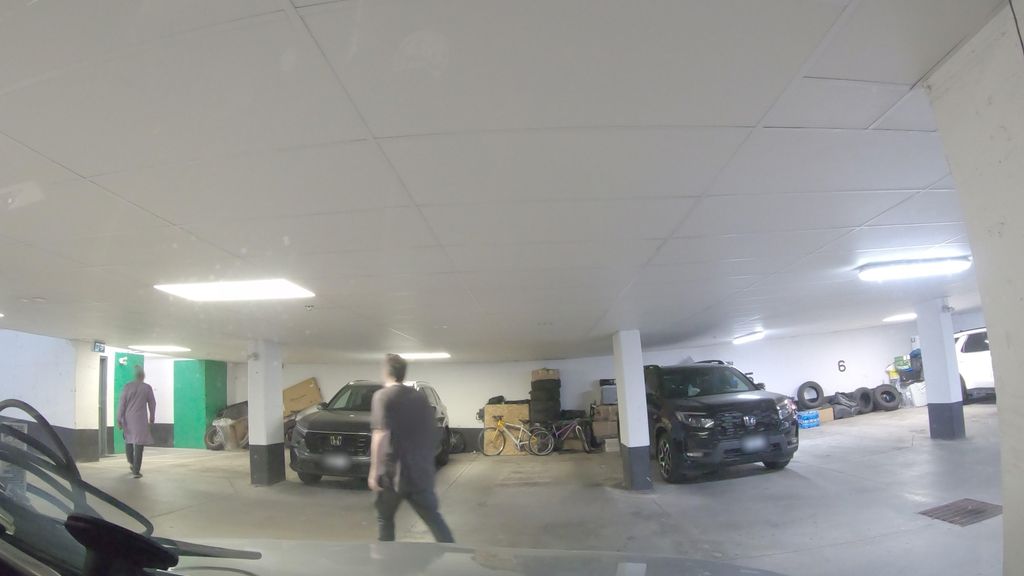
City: toronto